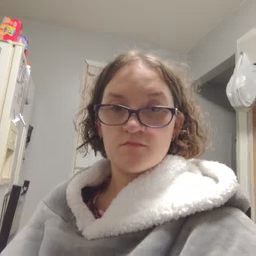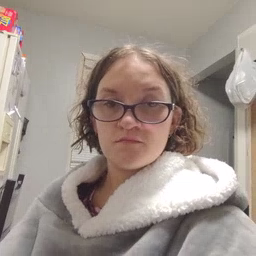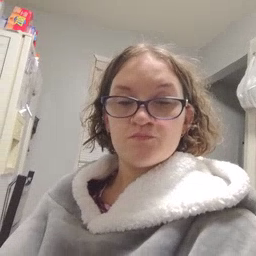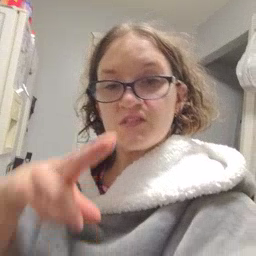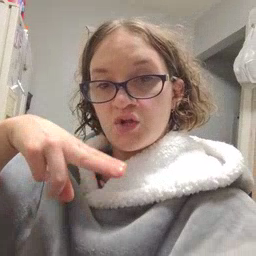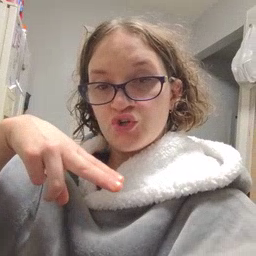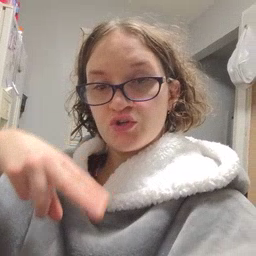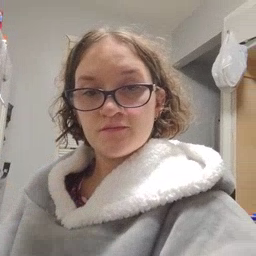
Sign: chair